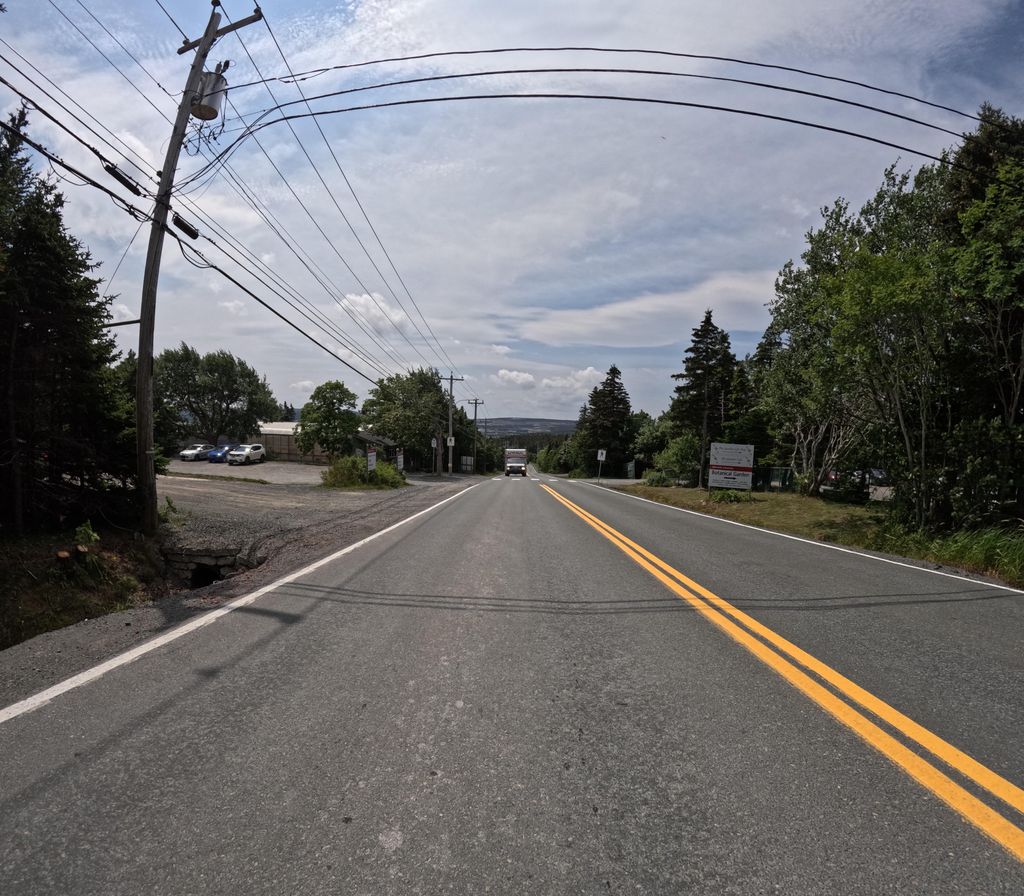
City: st_johns